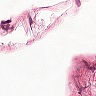
Metastatic tissue present: no